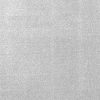
Atmospheric dust classification: dusty